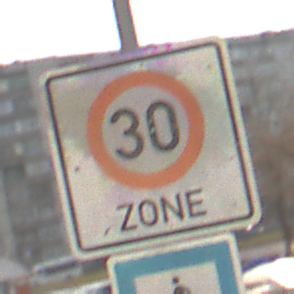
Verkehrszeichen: BeginnZone30
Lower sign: SackgasseFussgaengerDurchlaessig
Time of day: MorningAfternoon
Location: Outdoor (Urban)
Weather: PartlyCloudy
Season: NotSpecified
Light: Natural